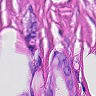
Metastatic tissue present: no